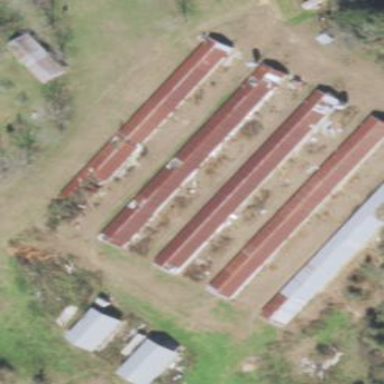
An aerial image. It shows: Poultry farmyard is depicted in the image.